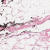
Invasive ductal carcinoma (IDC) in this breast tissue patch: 0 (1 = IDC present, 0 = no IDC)